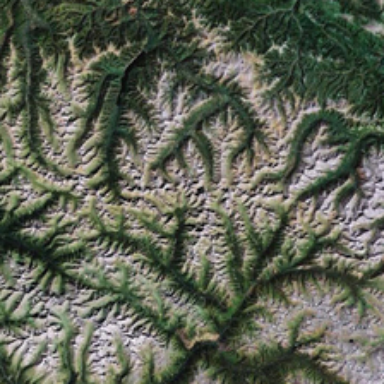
This is a big mountain .